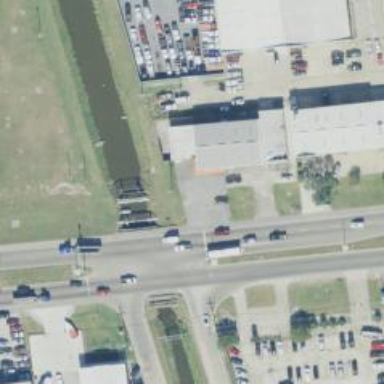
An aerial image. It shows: Culvert tunnel crossing over canal.